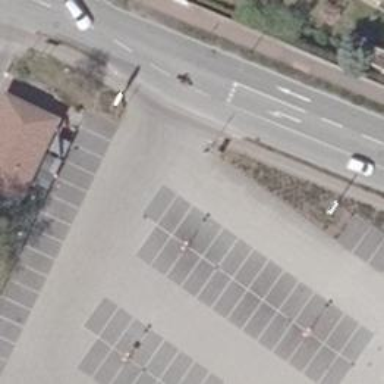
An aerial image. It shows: Road serving as parking aisle.